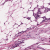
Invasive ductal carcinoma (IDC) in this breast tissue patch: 1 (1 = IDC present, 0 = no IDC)